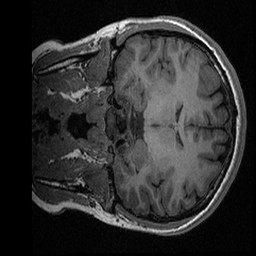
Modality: T1w
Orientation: coronal
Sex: female
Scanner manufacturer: ge
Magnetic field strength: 3 T
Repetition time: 0.0064 s
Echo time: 0.00281 s